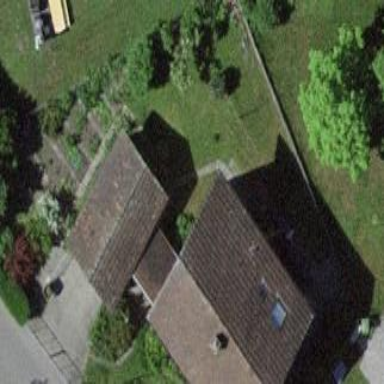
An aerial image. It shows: Residential building with gabled roof.